Question: I have a code in which I need to allocate a pointer to an array of pointers, but when I want to be safely deleted it, debugger gives me error.

I know I should not use a pointer array of pointers but the vector class, but I had to do it in this way.
I have two classes: A e B. In B.h I have this:
'''
private: A **aObject;
'''
In B.cpp I make this:
'''
aObject = new A*[size];
for(int i=0; i<size; i++) {
aObject[i] = new A();
}
'''
When I want to deleted it, I do this:
'''
for(int i=0; i<size; i++) {
delete [i]aObject; // <----error debuger
}
delete []aObject;
'''
I have read many threads that talking about that and it seems that the method I use is correct. Debuger return an error at line 62 'delete [i]aObject;'.
So, have you any idea for fix it?
Moreover, it return error when 'i' is 1. Private members of A object ('aObject') are 'CXX0030'.
Looks like I'm addressing an area of memory out of my address space, 'aObject' is a null pointer, so the debugging returns the error on heap.
Thanks guys.
Okei, with 'delete aObject[i]' I no longer have this error, but I have another error: '0xc0000005: Access violation reading location 0x0094e368'. Now return error when 'i' is 0. Error always at line 62. Private members of 'aObject' are 'CXX0017' and the value of 'aObject' is '0x0094e368'.
I have not defined any destructor for 'A', only the default one, but I do not recall it anywhere.
'''
A::~A(void){}
'''
'B.h', aka 'bci.h' (sorry for my mistake)
'''
#pragma once
#include "thinkgear.h"
#include <time.h>
#include <stdlib.h>
#include <stdio.h>
#include "eeg.h"
#include <string>
class bci {
public:
bci(float timeAcquisition);
~bci(void);
// FUNZIONI BCI //
// -> Connessione e setting della bci <- //
void autoInit(void);
int getDriverVersion(void);
void setNumPortCom(void);
void setNumPortCom(int portNumber);
void getConnectionId(void);
void connect(void); //Stablisce una connessione alla bci e setta connectionId
void setStreamLog(const char *filename);
void setStreamLog(void);
void setDataLog(const char *filename);
void setDataLog(void);
void enableLowPassFilter(void);
void disableLowPassFilter(void);
void enableBlinkDetection(void); //Abilita il blink detection
void disableBlinkDetection(void); //Disabilit il blink detection
void disconnected(void); //Libera la connessione con la bci
// -> Lettura e storing EEG <- //
void readAllEEGValues(void);
void storeAllEEGValues(void);
void readStoreAllEEGValues(void);
// -> Lettura e storing EEG (escluso segnale RAW) <- // poor signal e blink detectection inclusi
void readEEGValues(void); //Legge i dati dalla bci e aggiorna la variabili
void storeEEGValues(void);
void readStoreEEGValues(void);
// -> Lettura e storing segnale RAW <- //
void readEEGRawValue(void);
void storeEEGRawValues(void);
void readStoreEEGRawValues(void);
// -> Lettura e storing eSense Meter (attention e meditation) <- // poor signal e blink detectection inclusi
void readESenseValues(void);
void storeESenseValues(void);
void readStoreESenseValues(void);
// METODI GETTER E SETTER //
// -> Getter e Setter per i dati estratti <- //
time_t getTimestamp(int i);
float getLevelAttention(int i); //Restituisce il livello attuale di attenzione
float getLevelMeditation(int i); //Restituisce il livello attuale di meditazione
float getLevelRaw(int i);
float getLevelDelta(int i);
float getLevelTheta(int i);
float getLevelAlpha1(int i);
float getLevelAlpha2(int i);
float getLevelBeta1(int i);
float getLevelBeta2(int i);
float getLevelGamma1(int i);
float getLevelGamma2(int i);
float getBlinkStrengthDetection(int i); //Restitisce il livello attuale del blink detection (o dell'ultimo blink)
time_t* getTimestamp(void);
float* getLevelAttention(void); //Restituisce il livello attuale di attenzione
float* getLevelMeditation(void); //Restituisce il livello attuale di meditazione
float* getLevelRaw(void);
float* getLevelDelta(void);
float* getLevelTheta(void);
float* getLevelAlpha1(void);
float* getLevelAlpha2(void);
float* getLevelBeta1(void);
float* getLevelBeta2(void);
float* getLevelGamma1(void);
float* getLevelGamma2(void);
float* getBlinkStrengthDetection(void); //Restitisce il livello attuale del blink detection (o dell'ultimo blink)
bool checkBlinkDetection(void); //Controlla se e avvenuto o meno un bink
// -> Getter e Setter per gli errori <- //
int getIdConnection(void);
int getErrorStreamLog(void);
int getErrorDataLog(void);
int getErrorLowPassFilter(void);
int getErrorBlinkDetection(void);
int getErrorConnect(void);
int getPacketsRead(void);
int getPacketsAnalize(void);
// LETTURA ERRORI //
// -> Interpretato gli errori ricevuti <- //
std::string getStringErrorConnectionId(void);
std::string getStringErrorStreamLog(void);
std::string getStringErrorDataLog(void);
std::string getStringErrorLowPassFilter(void);
std::string getStringErrorBlinkDetection(void);
std::string getStringErrorConnect(void);
/*std::string getStringPacketsRead(void);
std::string getStringPacketsAnalize(void);*/
// -> Printing di valori estratti e di variabili utili <- //
void printBciInfo(void); //Stampa alcune informazioni utili della classe
void printValues(void);
void printDataValues(void);
void printESenseValues(void);
// -> Metodo setter e getter per timeAcquisition <- //
// * Numero di campionamenti da fare, o numero di secondi di running della bci * //
void setTimeAcquisition(int time);
int getTimeAcquisition(void);
// -> Salva il segnale EEG <- //
// * num viene utilizzato nel seguente modo: se num=0, stampa tutti tranne raw; num=1, stampa solo il raw; num=2, stampa tutto.
void saveToCsv(const char *filename, int num);
void saveToCsv(int num);
// -> Altro <- //
float* convertRawToVoltage(void); //Converte la matrice data che contiene tutti i segnali raw ai rispetti valori in Volt.
float convertRawToVoltage(float rawValue); //Converte il valore raw e ritorna il rispettivo valore in Volt.
// -> Prova <- //
//eeg**
// -> Non implementata <- //
//void cleanDataFile(void);
/*void cleanCSVFile(const char *filename);
std::vector<std::string> &split(const std::string &s, char delim, std::vector<std::string> &elems);
std::vector<std::string> split(const std::string &s, char delim);*/
private:
int connectionId; //Id della connessione alla bci. 0 ok, -2 no free memory to allocate connection, -1 to many connection without TG_FreeConnection()
int dllVersion;
int numPortCom;
time_t *timer;
float *attention; //Livello di attenzione attuale
float *blinkStrength; //Livello di blink attuale
bool blink; //E' a 'true' se si e verificato un blink, 'false' altrimenti,
float *meditation; //Livello di meditazione attuale
float *poorSignal; //Qualita del segnale ricevuto
float *raw;
float *delta;
float *theta;
float *alpha1;
float *alpha2;
float *beta1;
float *beta2;
float *gamma1;
float *gamma2;
int errorStreamLog; //-1 invalid id connection, -2 error with file, 0 success
int errorDataLog; //-1 invalid id connection, -2 error with file, 0 success
int errorLowPassFilter; //-1 invalid id connection, -2 rawSamplingRate is not a valid rate, 0 success
int errorBlinkDetection; //-1 invalid id connection, 0 success
int errorConnect; //-1 invalid id connection, -2 serialPortName could not be opened, -3 if serialBaudrate is not a valid TG_BAUD_* value, -4 if @c serialDataFormat is not a valid TG_STREAM_* type, 0 success
int errorReadPackets; //-1 invalid id connection, -2 if there were not even any bytes available to be read, -3 if an I/O error occurs
int packetsRead; //Handler per la lettura dei dati dalla bci
int packetsAnalize; //Contatore per il numero totale di pacchetti letti dalla bci
int timerAcquisition;
eeg **data;
};
'''
In the main function I do this:
'''
int main(void) {
...
B *bObject=new B(timeAcquisition);
...
bObject->~B();
delete bObject; //<--- THIS!
}
'''
It is possible? Without 'delete bObject;' debugger does not return any error.
So, the <URL>:
> Using the delete operator also causes the class destructor (if there is one) to be called.
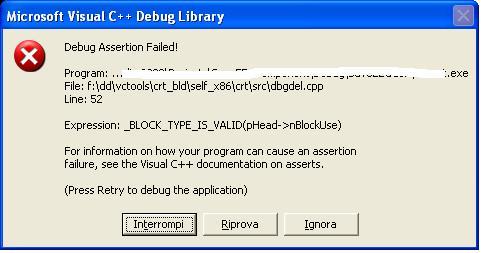
Answer: So, the solution is <URL>:
> Using the delete operator also causes the class destructor (if there is one) to be called.
'''
int main(void) {
...
B *bObject=new B(timeAcquisition);
...
delete bObject;
}
'''